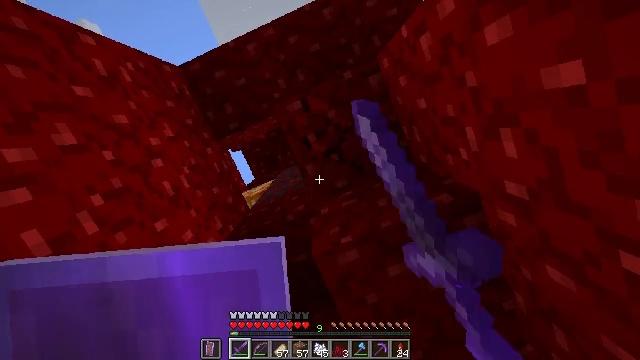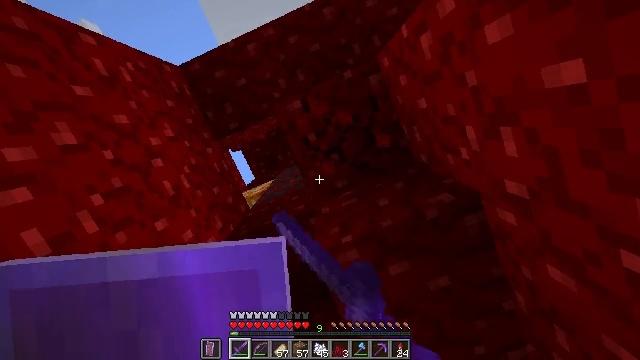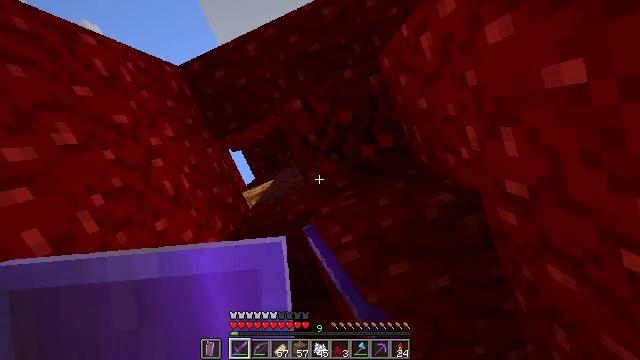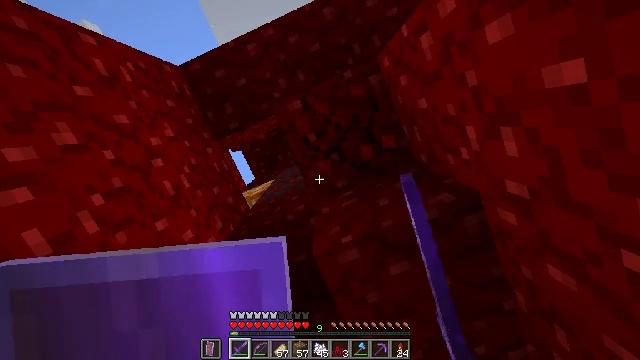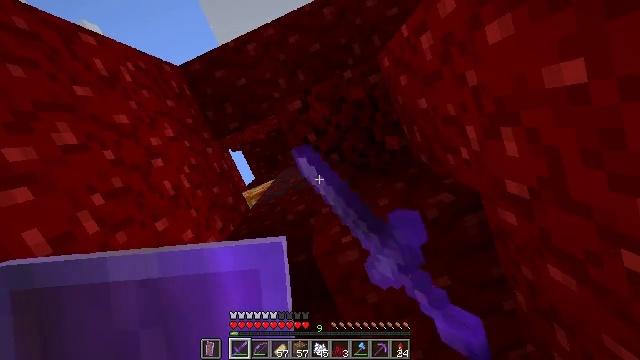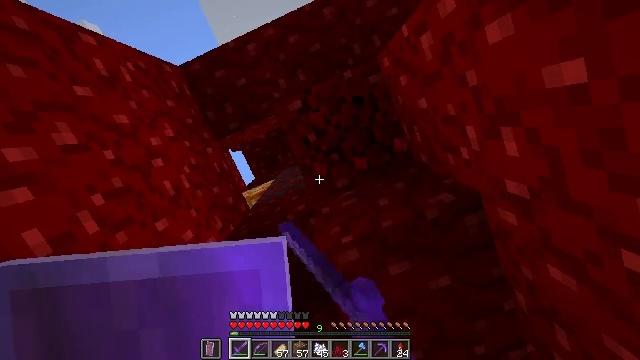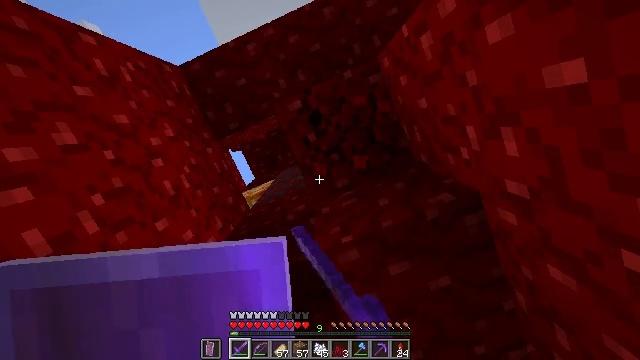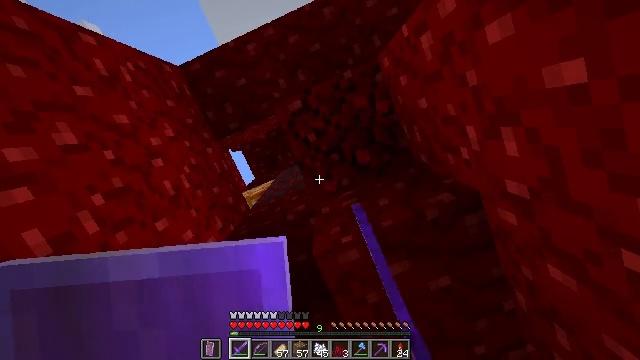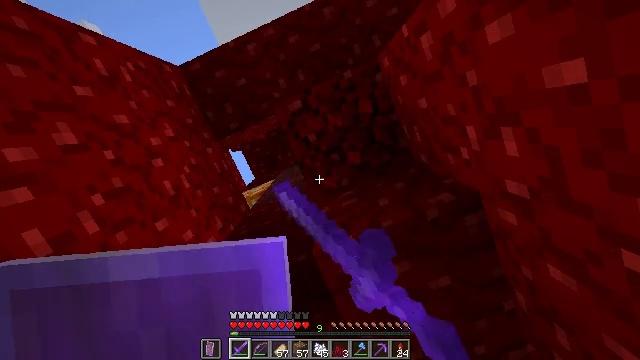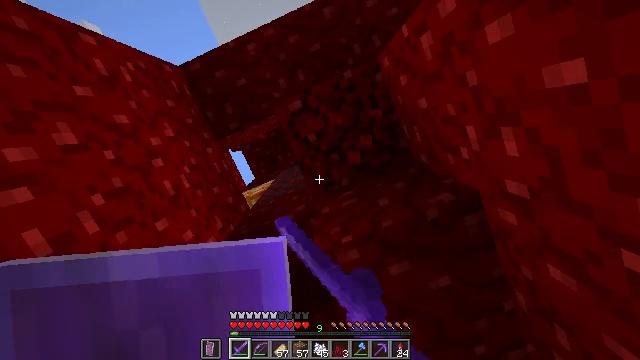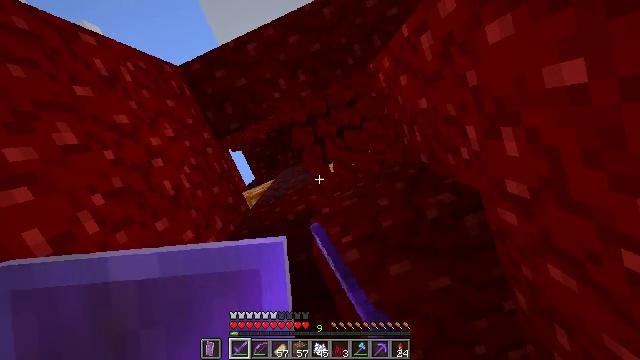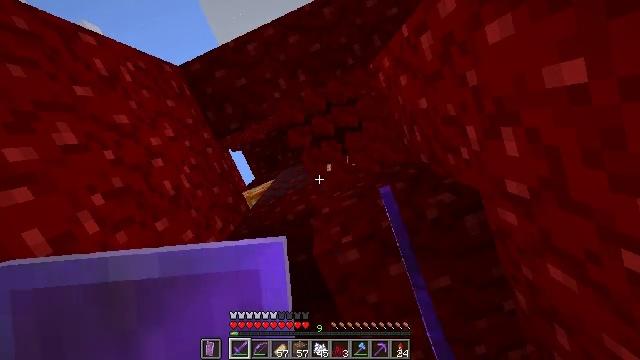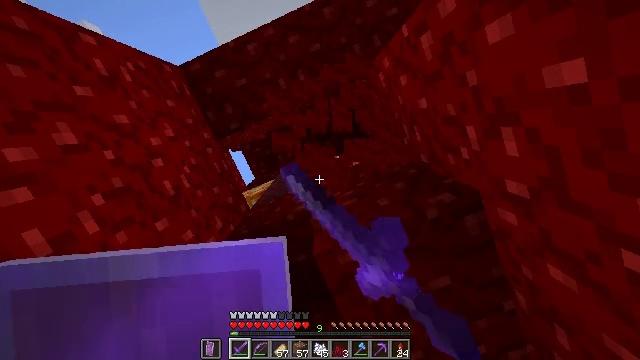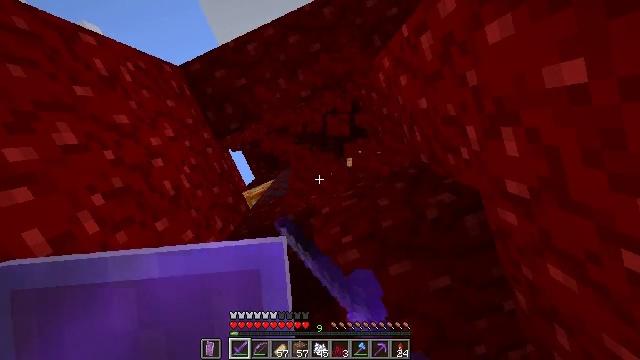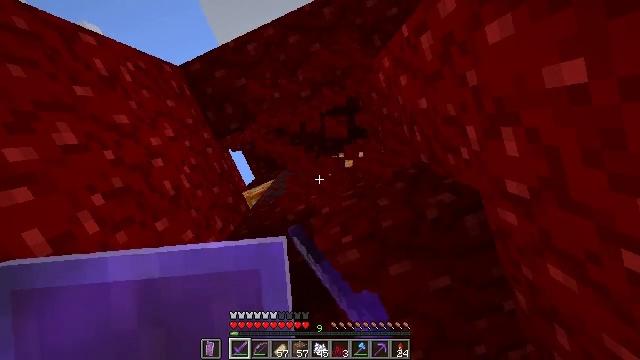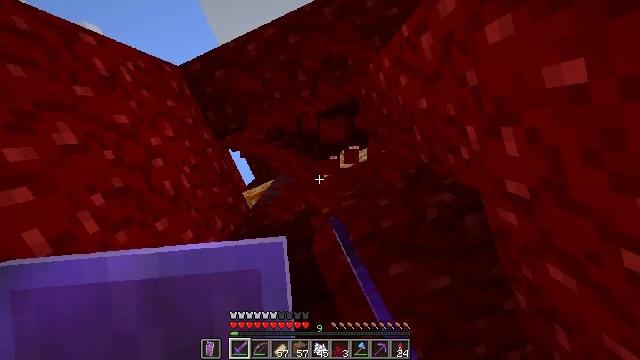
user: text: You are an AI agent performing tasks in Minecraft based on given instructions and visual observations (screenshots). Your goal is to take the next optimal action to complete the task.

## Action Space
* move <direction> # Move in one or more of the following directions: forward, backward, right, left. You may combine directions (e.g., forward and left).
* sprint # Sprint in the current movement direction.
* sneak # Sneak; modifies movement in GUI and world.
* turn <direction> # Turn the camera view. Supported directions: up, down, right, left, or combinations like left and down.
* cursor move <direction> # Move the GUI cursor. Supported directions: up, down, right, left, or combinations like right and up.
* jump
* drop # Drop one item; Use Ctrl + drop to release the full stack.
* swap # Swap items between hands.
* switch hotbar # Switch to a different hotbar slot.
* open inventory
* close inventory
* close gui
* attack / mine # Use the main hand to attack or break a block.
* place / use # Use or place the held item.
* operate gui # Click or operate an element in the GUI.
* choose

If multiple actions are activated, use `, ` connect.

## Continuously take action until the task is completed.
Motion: motion action
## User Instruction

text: Mine the nether wart block in the Nether.
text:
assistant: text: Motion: attack / mine
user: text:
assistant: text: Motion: attack / mine
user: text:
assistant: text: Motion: attack / mine
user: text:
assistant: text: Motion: attack / mine
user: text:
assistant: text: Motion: attack / mine
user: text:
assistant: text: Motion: attack / mine
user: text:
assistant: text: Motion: attack / mine
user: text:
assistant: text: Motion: attack / mine
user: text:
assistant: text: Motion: attack / mine
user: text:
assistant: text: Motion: attack / mine
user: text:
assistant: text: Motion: attack / mine
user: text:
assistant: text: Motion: attack / mine
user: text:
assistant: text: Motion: attack / mine
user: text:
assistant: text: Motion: attack / mine
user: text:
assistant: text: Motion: attack / mine
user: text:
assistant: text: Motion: attack / mine
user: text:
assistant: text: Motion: attack / mine
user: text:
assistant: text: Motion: attack / mine
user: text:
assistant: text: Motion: turn right and down, attack / mine
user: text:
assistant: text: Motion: turn right and down, attack / mine
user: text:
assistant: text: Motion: turn down, attack / mine
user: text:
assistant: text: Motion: attack / mine
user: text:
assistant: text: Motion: attack / mine
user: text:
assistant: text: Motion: attack / mine
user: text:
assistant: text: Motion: attack / mine
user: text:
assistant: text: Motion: attack / mine
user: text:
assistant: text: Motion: attack / mine
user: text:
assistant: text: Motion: attack / mine
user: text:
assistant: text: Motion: attack / mine
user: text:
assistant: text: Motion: attack / mine